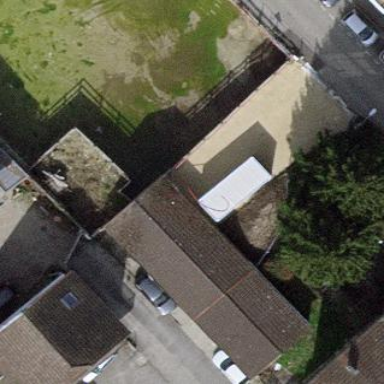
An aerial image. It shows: Group of garages.